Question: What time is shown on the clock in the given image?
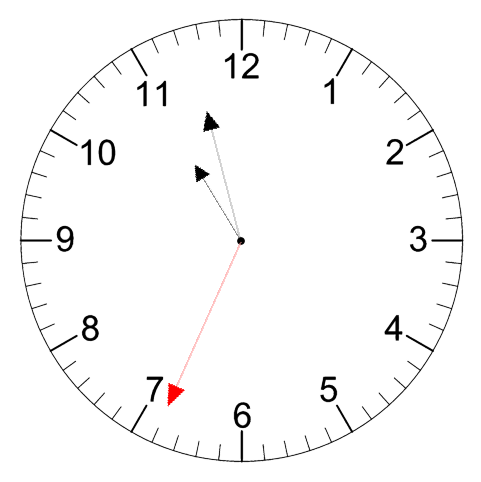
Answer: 10:57:34